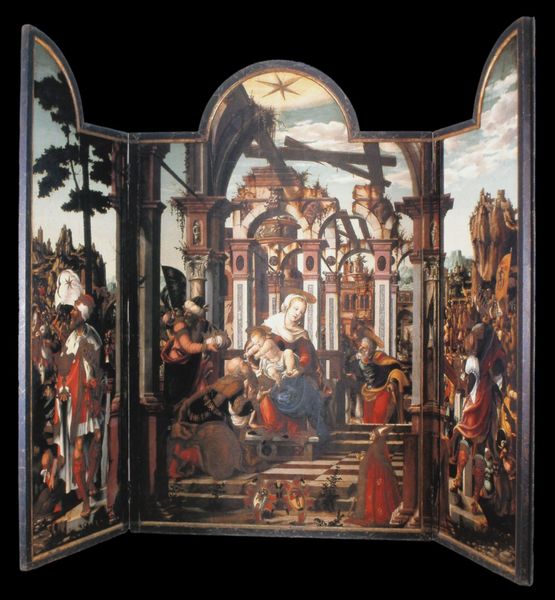
Titel: Dreikönigsaltar aus der Stiftung von Gregor Angerer
Künstler: Bartlmä Dill Riemenschneider
Institution: Brixen, Diözesanmuseum
Schlagwörter: baum, himmel, wolken, menschen, säule, säulen, gebäude, kind, bogen, baby, ruine, gewölbe, stern, jesus, weihrauch, heilige, maria, anbetung, mutter gottes, dyptichon, krippe, weihnachten, jesuskind, madonna mit kind, triptychon, triptichon, altarretabel, altarflügel, triptych, betlehem, heilige drei könige, myrre, magi, eteilig